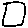
Label: square